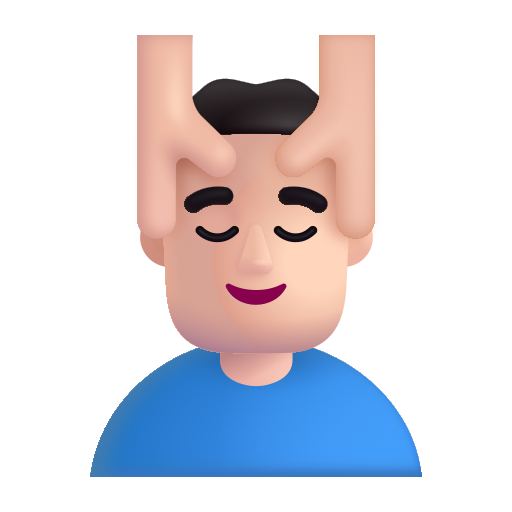
man getting massage color light